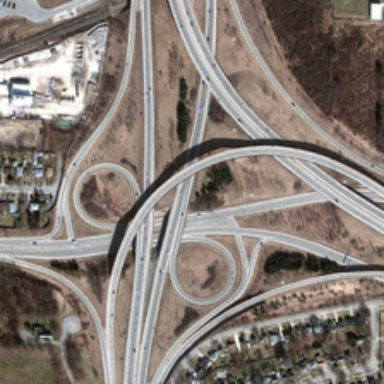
Many buildings and bareland are near a viaduct .